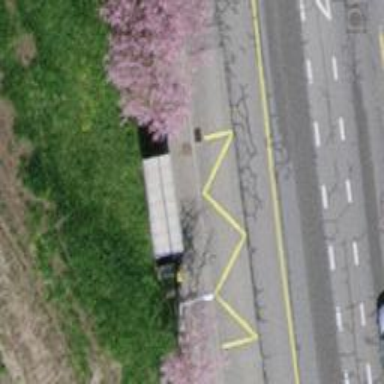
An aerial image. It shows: Bus stop with sheltered platform for public transport.